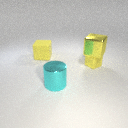
large yellow metal cube above small yellow rubber cube